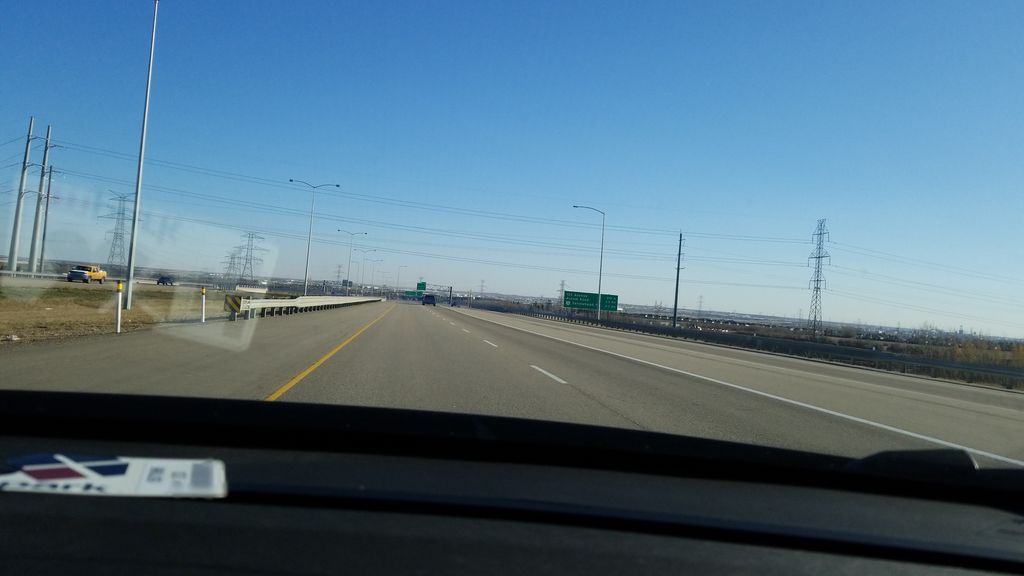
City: edmonton